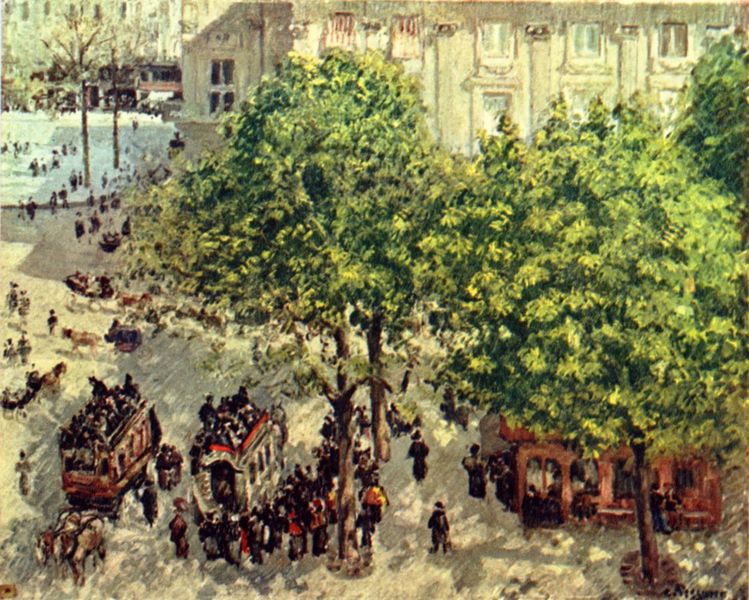
Titel: Place du Théâtre Français in Paris
Künstler: Camille Pissarro
Standort: Sankt Petersburg
Institution: Eremitage
Schlagwörter: baum, blau, blätter, dunkel, gemälde, laub, mann, schatten, wasser, weiß, bäume, frauen, gelb, grün, impressionismus, menschen, ocker, see, stadt, teich, äste, braun, café, fenster, frau, fussgänger, glas, hell, holz, licht, männer, paris, schwarz, strasse, szene, säule, säulen, tür, ausblick, blick, dach, gebäude, haus, rot, tier, tiere, weg, beige, leute, malerei, wand, architektur, mensch, stehen, stein, bild, signatur, öl, häuser, morgen, stamm, zweige, gehen, pastos, sonne, wege, kind, schön, brunnen, genre, karren, kinder, kreis, pferd, pferde, balkon, sommer, ansicht, fassade, ort, passanten, perspektive, pflaster, türen, jungen, mittag, farben, fläche, dächer, giebel, allee, farbe, tag, kahl, herbst, winter, droschke, kutsche, kutschen, platz, ziehen, pilaster, vogelperspektive, auto, wagen, stämme, detail, monet, manet, stimmung, junge, baumkrone, frühling, striche, aufsicht, grossstadt, eckhaus, berlin, münchen, palast, straßenszene, bahnhof, schlange, kiosk, wägen, topografie, malen, menschenmenge, pinselduktus, kapitelle, kapitell, fahren, voluten, brauntöne, pfers, blattwerk, industrialisierung, bahn, pferdekutschen, strassen, verkehr, flimmern, haltestelle, atmosphäre, lichtflecke, schattenspiel, belebt, postkutsche, sezession, kreisel, autos, bahnen, strassenecke, perde, markise, augenblick, unter den linden, pointillismus, immpressionismus, straßenbahn, tram, trambahn, rummel, pferdewagen, kastanien, fahrgäste, pissarro, markisen, droschken, von oben, linden, bus, mittags, schlittschuh, busse, betrachterstandpunkt, stadtszene, bourgeoisie, komma, omnibus, pizarro, strassenbahnen, erscheinungsfarbe, warteschlange, omnibusse, trambahnen, pizzaro, pizzarro, alltägliches, pferdebus, 1900, kiosk impressionismus